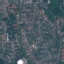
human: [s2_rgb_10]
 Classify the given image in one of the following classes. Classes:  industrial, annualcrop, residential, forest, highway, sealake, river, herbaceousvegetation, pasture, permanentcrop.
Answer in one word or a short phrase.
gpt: Residential